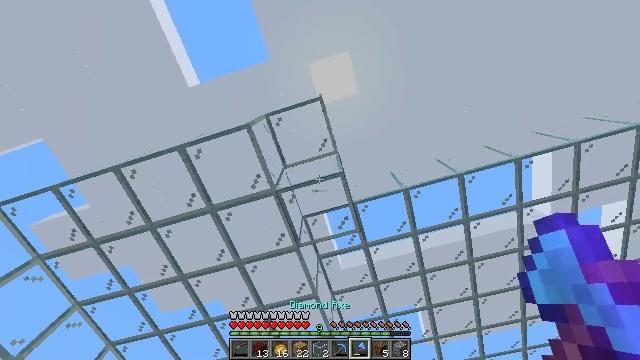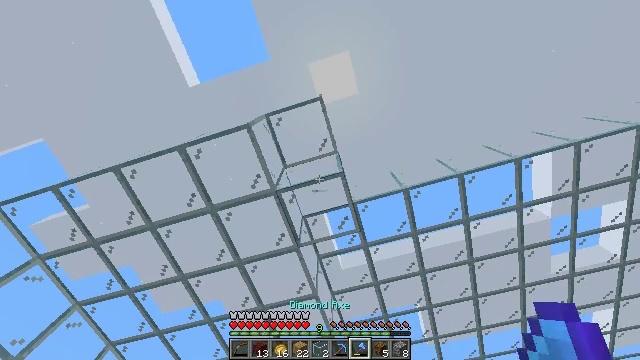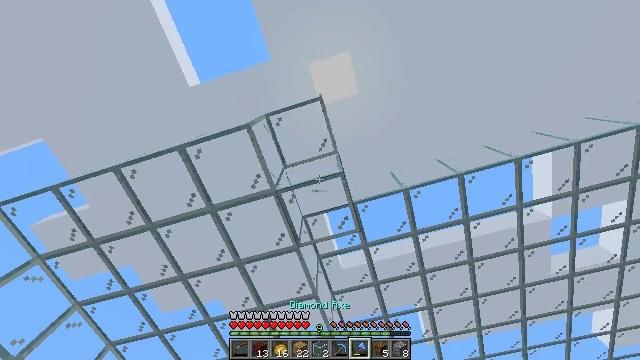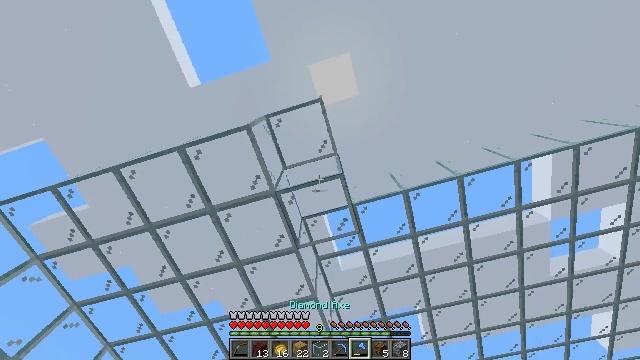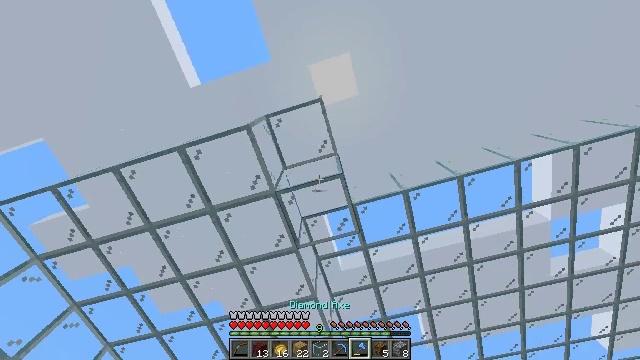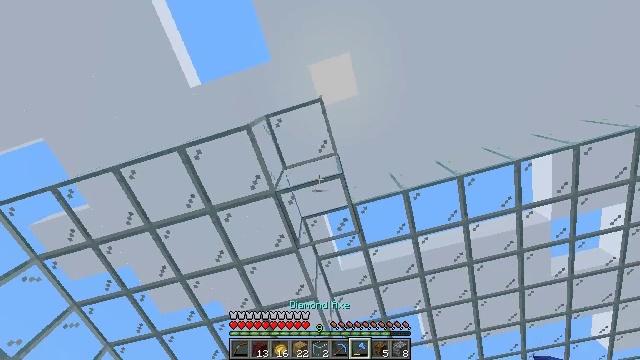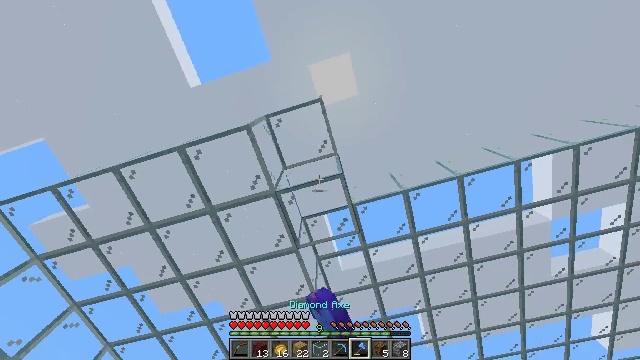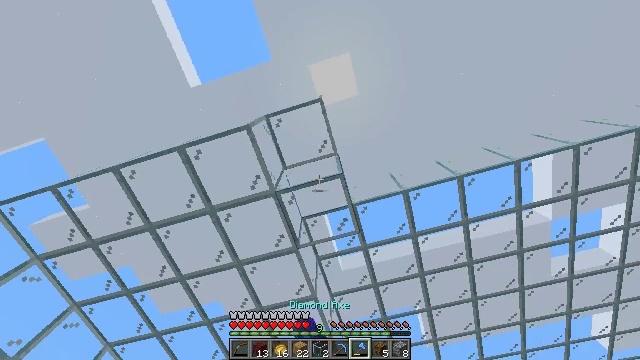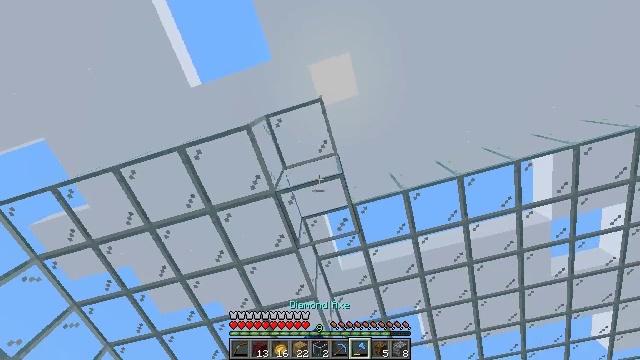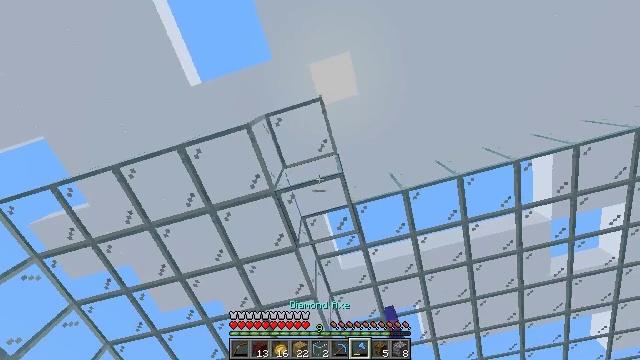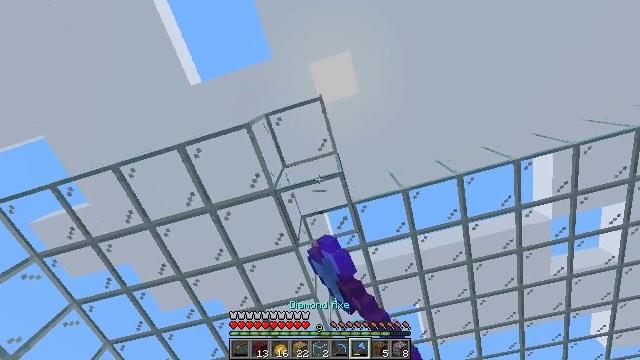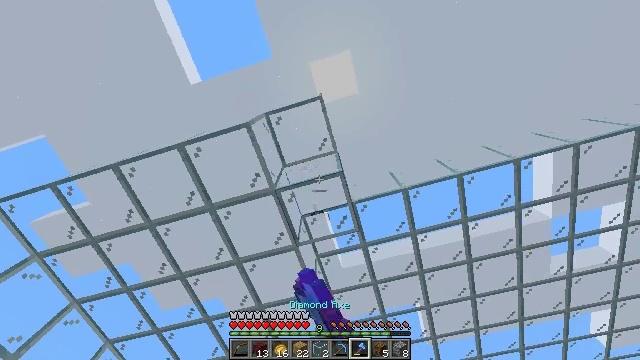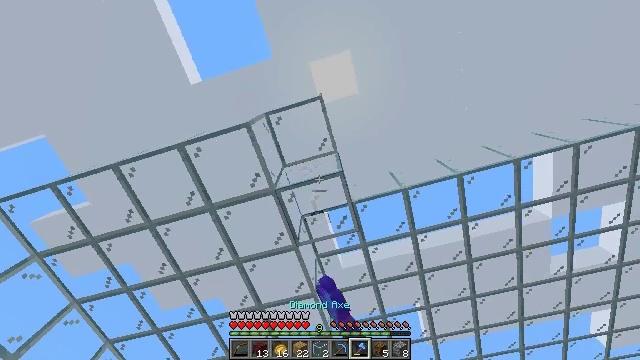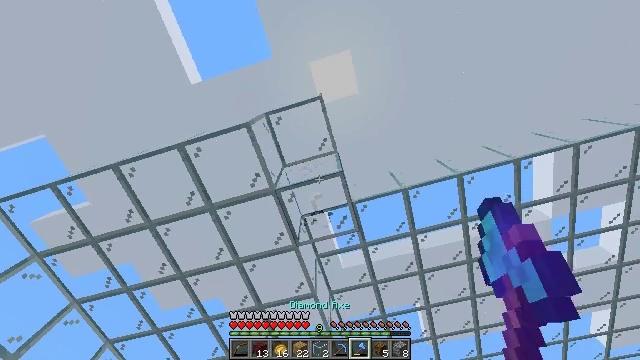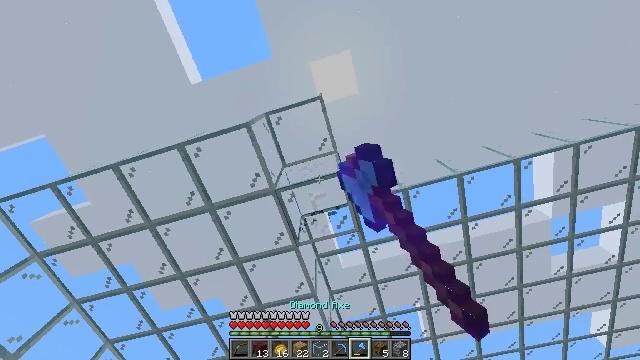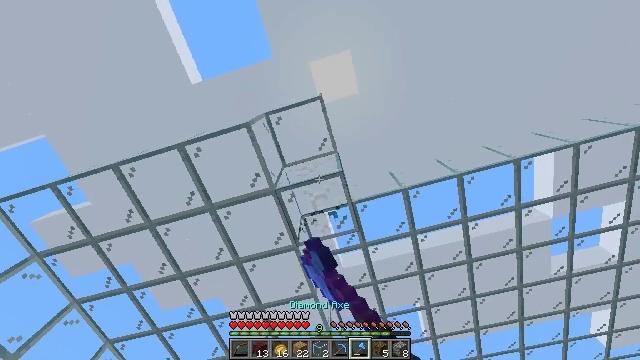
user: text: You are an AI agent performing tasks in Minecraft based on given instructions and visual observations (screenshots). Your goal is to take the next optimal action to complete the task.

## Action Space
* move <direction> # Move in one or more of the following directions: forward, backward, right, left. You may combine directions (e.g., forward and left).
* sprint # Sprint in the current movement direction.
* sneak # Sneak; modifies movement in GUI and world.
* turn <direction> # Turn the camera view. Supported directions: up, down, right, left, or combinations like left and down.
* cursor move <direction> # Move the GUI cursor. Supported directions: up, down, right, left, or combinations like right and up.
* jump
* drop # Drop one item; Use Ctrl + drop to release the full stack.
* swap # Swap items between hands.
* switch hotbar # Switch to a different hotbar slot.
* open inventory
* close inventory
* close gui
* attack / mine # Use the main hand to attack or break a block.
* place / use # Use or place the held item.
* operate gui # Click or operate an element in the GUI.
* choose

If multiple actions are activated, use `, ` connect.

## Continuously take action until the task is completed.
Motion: motion action
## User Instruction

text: Attack the glass to break it.
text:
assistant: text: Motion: no_op
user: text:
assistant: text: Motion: no_op
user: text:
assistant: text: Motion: no_op
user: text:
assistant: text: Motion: no_op
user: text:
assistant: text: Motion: attack / mine
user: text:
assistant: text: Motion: attack / mine
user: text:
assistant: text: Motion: attack / mine
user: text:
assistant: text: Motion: attack / mine
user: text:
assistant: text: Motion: attack / mine
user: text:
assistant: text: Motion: attack / mine
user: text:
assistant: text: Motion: attack / mine
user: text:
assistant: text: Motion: attack / mine
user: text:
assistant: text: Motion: attack / mine
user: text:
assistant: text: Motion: attack / mine
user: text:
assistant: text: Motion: attack / mine
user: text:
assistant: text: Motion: attack / mine
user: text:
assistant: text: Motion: attack / mine
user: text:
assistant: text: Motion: attack / mine
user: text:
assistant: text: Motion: attack / mine
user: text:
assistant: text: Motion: attack / mine
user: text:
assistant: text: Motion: attack / mine
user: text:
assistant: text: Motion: attack / mine
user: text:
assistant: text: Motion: attack / mine